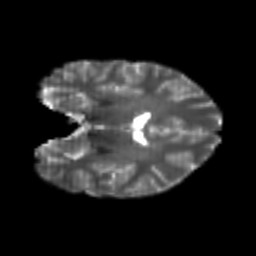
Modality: T2w
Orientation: coronal
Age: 21
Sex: male
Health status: healthy
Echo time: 0.074 s